Question: I am trying to add background color to my cell but was not able to color the portion with the disclosure indicator (see screenshot below)

What can I do to color the entire cell? My implementation as follows.
'''
cell.contentView.backgroundColor = [UIColor colorWithHexString:@"#FFFFCC"];
//Clear colors for labels
cell.textLabel.backgroundColor = [UIColor clearColor];
cell.detailTextLabel.backgroundColor = [UIColor clearColor];
'''
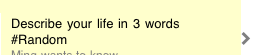
Answer: UITableViewCell subclasses UIView; you can set its background color just as you can any other view's. Cells in a "grouped"-style table view require some more work there, but it doesn't look like you're using that, so:
'''
cell.backgroundColor = [UIColor colorWithHexString:@"#FFFFCC"];
'''